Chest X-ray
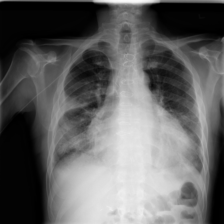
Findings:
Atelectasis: negative
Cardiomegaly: negative
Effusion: negative
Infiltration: positive
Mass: negative
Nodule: negative
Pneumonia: negative
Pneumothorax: negative
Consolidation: positive
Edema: negative
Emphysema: negative
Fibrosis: negative
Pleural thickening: negative
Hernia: negative